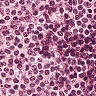
Metastatic tissue present: no